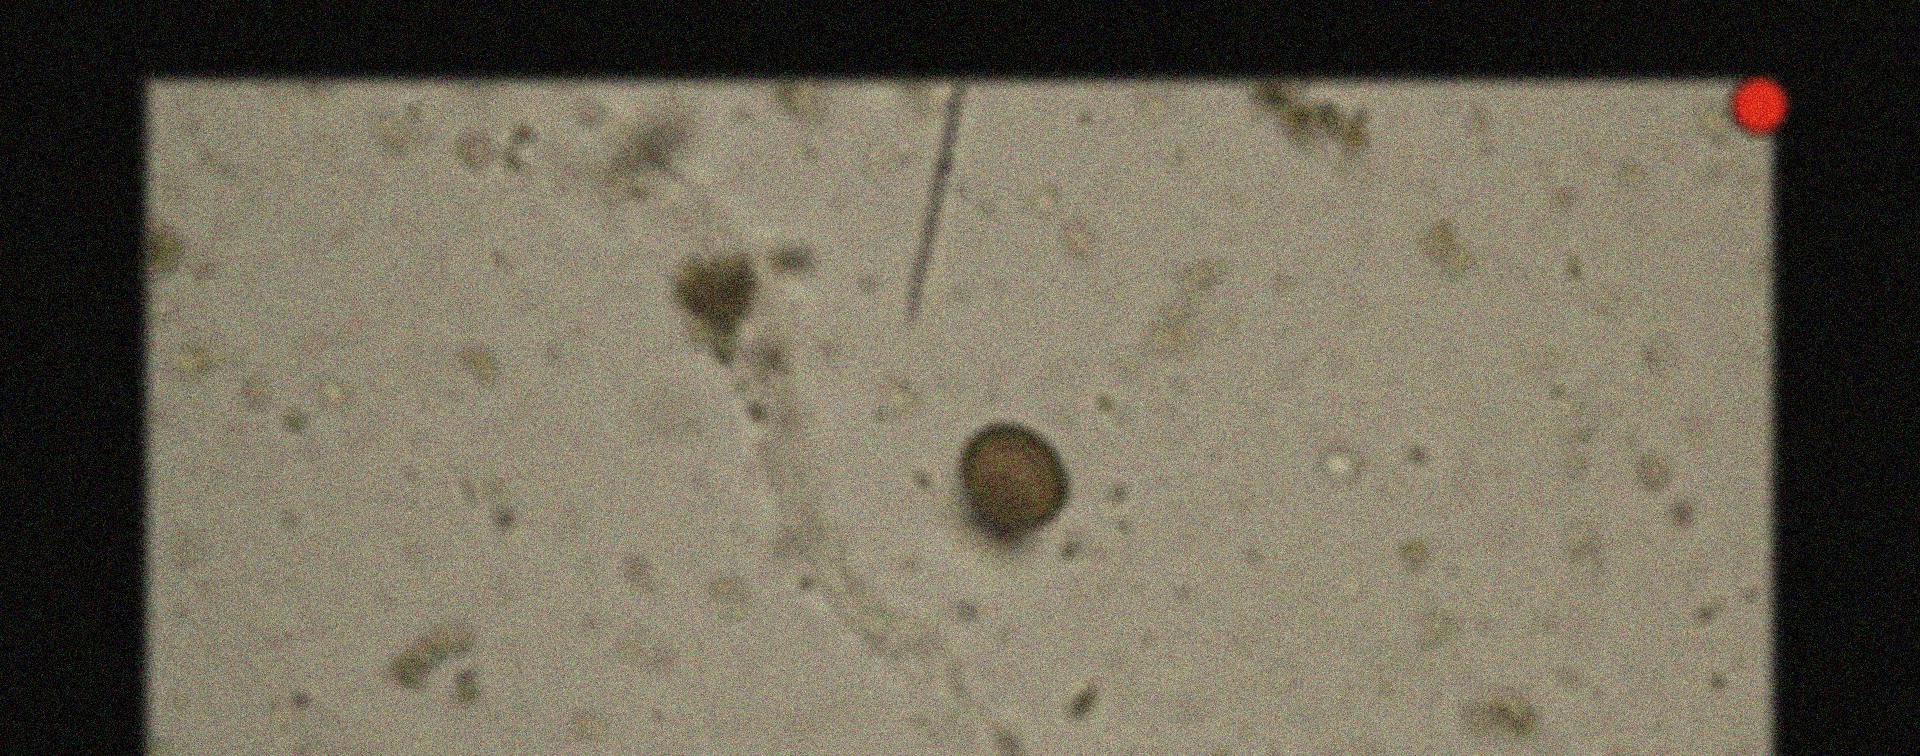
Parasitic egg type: Taenia spp. egg